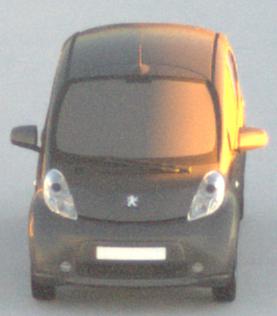
Make: Peugeot
Model: iOn
Detailed model: iOn
Model produced from: 2010/12
Model produced until: 2013/02
Doors: 5
Color: gray
Road condition: dry road
Daytime: sunrise or sunset
Contrast: high contrast